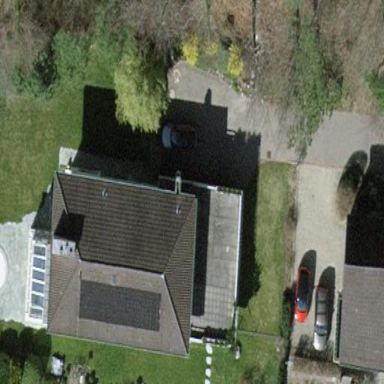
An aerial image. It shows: View of roof of building.